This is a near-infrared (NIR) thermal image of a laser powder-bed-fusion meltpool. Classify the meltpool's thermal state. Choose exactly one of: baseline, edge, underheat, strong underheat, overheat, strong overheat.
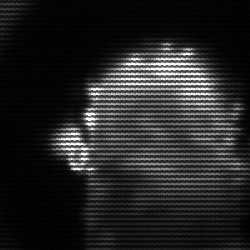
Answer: baseline